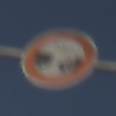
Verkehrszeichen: VerbotUnterschreitenMindestabstand
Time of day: SunriseSunset
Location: Outdoor (Suburban)
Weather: PartlyCloudy
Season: NotSpecified
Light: Natural